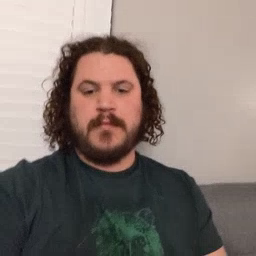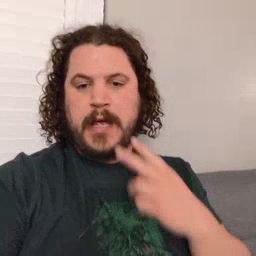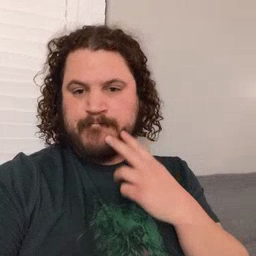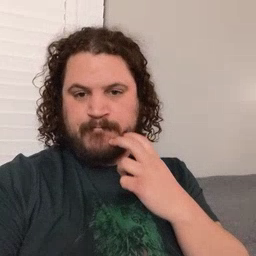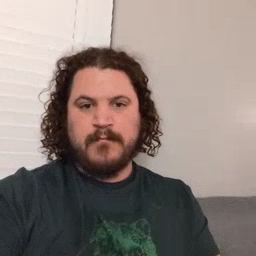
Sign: gum